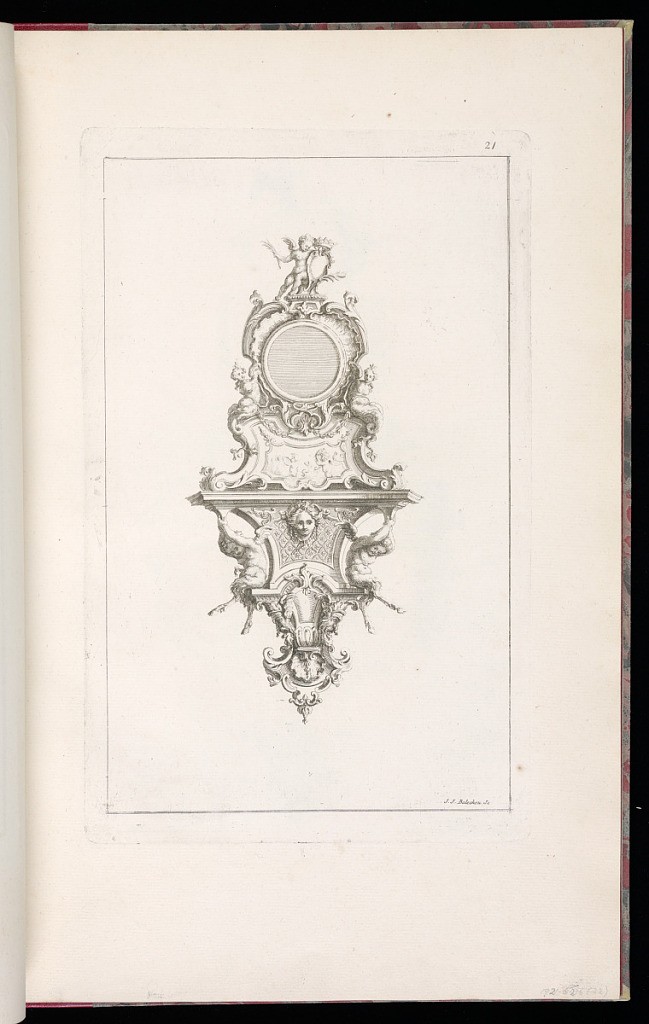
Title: Design for a Cartel Clock Case
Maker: Thomas Lainé, French, 1682 – 1739
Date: late 18th century
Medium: Etching on laid paper
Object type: Print
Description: A printed sheet from a series of thirty designs for moldings, carved frames, doors, chimneys, and liturgical objects. A design for a cartel or wall clock case decorated with allegorical and mythological figures and mascarons, the head of Apollo, herms, cartouches, fleurons, shells, acanthus leaves, C-scrolls, flowers, garlands, fretwork, rosettes, an margent and gadroon ornament and motifs. A the figure of a winged putto leans against a crowned cartouche on the top of the clock case. The plate is signed and numbered.